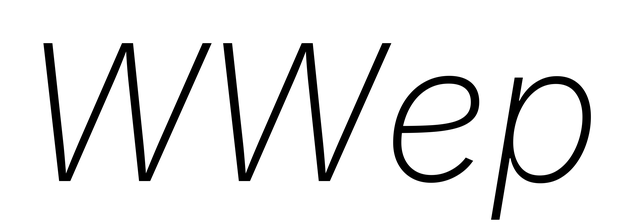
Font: Inter-Italic_ExtraLight_Italic